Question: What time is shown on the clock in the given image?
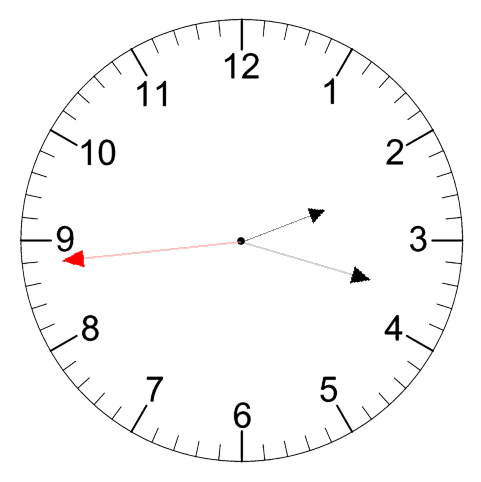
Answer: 02:17:44